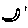
Label: moon